Question: I am working user behavior project. Based on user interaction I have got some data. There is nice sequence which smoothly increases and decreases over the time. But there are little discrepancies, which are very bad. Please refer to graph below:

You can also find data here:
2.0789 2.09604 2.11472 2.13414 2.15609 2.17776 2.2021 2.22722 2.25019 2.27304 2.29724 2.31991 2.34285 2.36569 2.38682 2.40634 2.42068 2.43947 2.45099 2.46564 2.48385 2.49747 2.49031 2.51458 2.5149 2.52632 2.54689 2.56077 2.57821 2.57877 2.59104 2.57625 2.55987 2.5694 2.56244 2.56599 2.54696 2.52479 2.50345 2.48306 2.50934 2.4512 2.43586 2.40664 2.38721 2.3816 2.36415 2.33408 2.31225 2.28801 2.26583 2.24054 2.2135 2.19678 2.16366 2.13945 2.11102 2.08389 2.05533 2.02899 2.00373 1.9752 1.94862 1.91982 1.89125 1.86307 1.83539 1.80641 1.77946 1.75333 1.72765 1.70417 1.68106 1.65971 1.64032 1.62386 1.6034 1.5829 1.56022 1.54167 1.53141 1.52329 1.51128 1.52125 1.51127 1.50753 1.51494 1.51777 1.55563 1.56948 1.57866 1.60095 1.61939 1.64399 1.67643 1.70784 1.74259 1.7815 1.81939 1.84942 1.87731
1.89895 1.91676 1.92987
I would want to smooth out this sequence. The technique should be able to eliminate numbers with characteristic of X and Y, i.e. error in mono-increasing or mono-decreasing.
If not eliminate, technique should be able to shift them so that series is not affected by errors.
What I have tried and failed:
1. I tried to test difference between values. In some special cases it works, but for sequence as presented in this the distance between numbers is not such that I can cut out errors
2. I tried applying a counter, which is some X, then only change is accepted otherwise point is mapped to previous point only. Here I have great trouble deciding on value of X, because this is based on user-interaction, I am not really controller of it. If user interaction is such that its plot would be a zigzag pattern, I am ending up with 'no user movement data detected at all' situation.
Please share the techniques that you are aware of.
PS: Data made available in this example is a particular case. There is no typical pattern in which numbers are going to occure, but we expect some range to be continuous with all the examples. Solution I am seeking is generic.
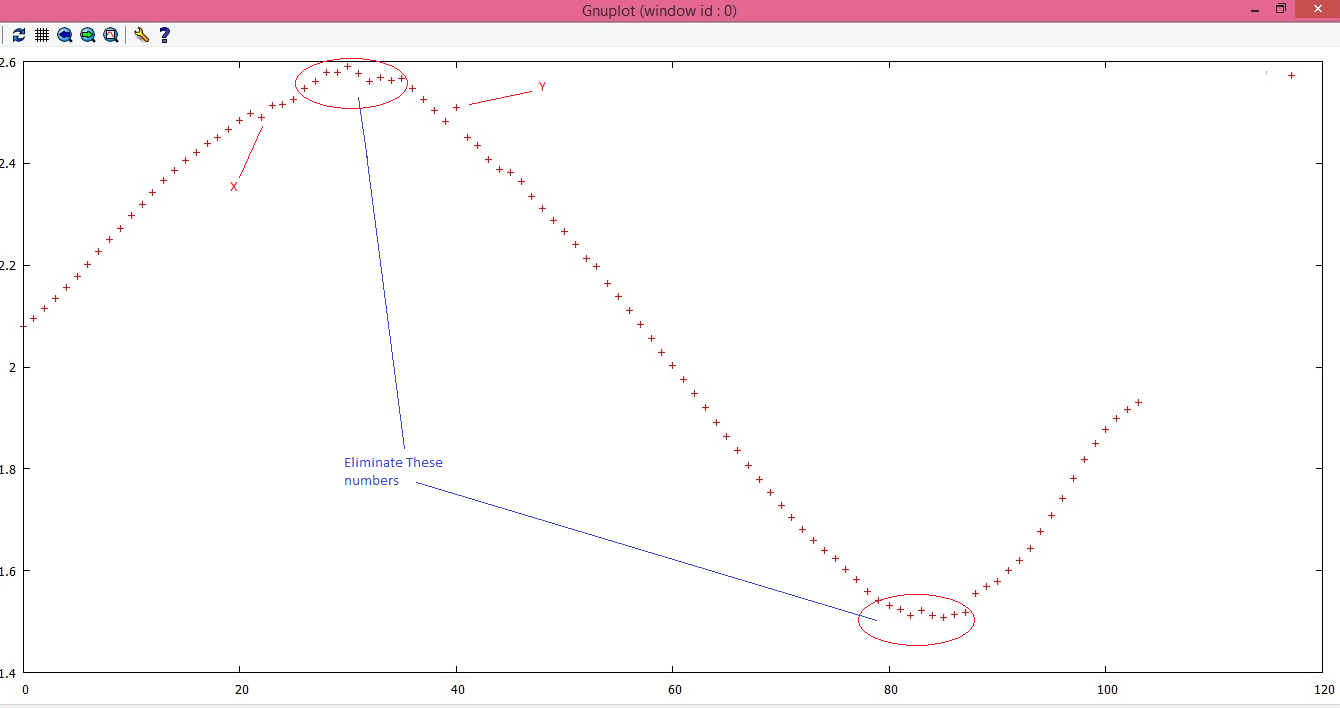
Answer: Since you can not decide on a cut off frequency, and not even on the filter you want to use, I would implement several, and let the user set the parameters.
The first thing that I thought of is <URL>, and you can see that there are so many things to set, to get different outputs.